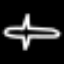
Label: airplane